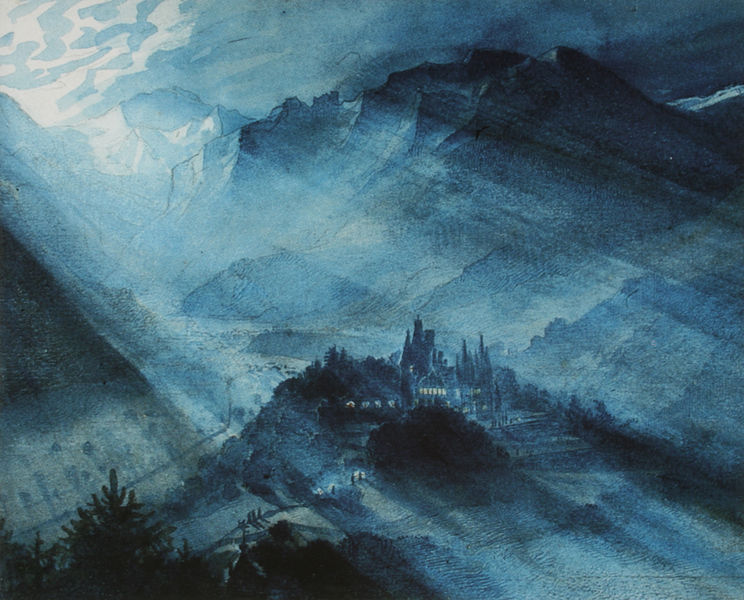
Titel: Unspunnen bei Beatenberg
Künstler: Clara von Rappard
Institution: Privatbesitz
Schlagwörter: baum, berg, blau, dunkel, felsen, himmel, schatten, wasser, wolken, aquarell, bäume, fluss, kirchturm, landschaft, menschen, stadt, abend, fenster, grau, hell, kreide, licht, lichter, nacht, schwarz, eis, gebäude, haus, schloss, schnee, weg, zaun, lang, silber, stein, dämmerung, felder, hügel, kalt, natur, büsche, sonne, wege, wiesen, tal, wald, kirchturmspitze, turm, ruhe, düster, schlagschatten, italien, berge, fels, gebirge, gipfel, dorf, monochrom, hochgebirge, winter, zäune, vogelperspektive, romantik, tannen, melancholie, stimmung, lichteinfall, mondlicht, zinnen, aufsicht, panorama, schimmer, mond, sonnenstrahl, helligkeit, burg, türme, strahlen, alpen, kälte, geborge, bläulich, nadelbaum, tanne, mensche, gruselig, mystisch, märchen, sonnenstrahlen, strassen, gehöft, erleuchtung, abenddämmerung, lichtschein, fahl, vollmond, zackig, märchenhaft, duster, erhellt, wehmut, benediktenwand, bläuung, dracula, mondhell, licht fenster, hell dunckel, strahlen in den bergen